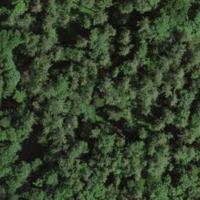
EUNIS habitat code: 41
Species observed at this site:
Ilex aquifolium